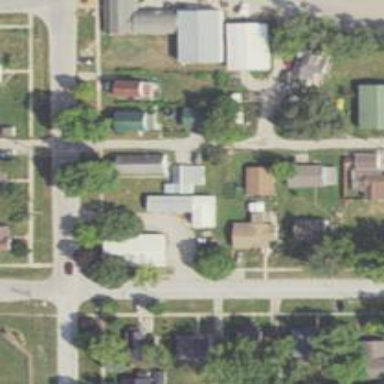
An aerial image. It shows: Alley classified as service road.